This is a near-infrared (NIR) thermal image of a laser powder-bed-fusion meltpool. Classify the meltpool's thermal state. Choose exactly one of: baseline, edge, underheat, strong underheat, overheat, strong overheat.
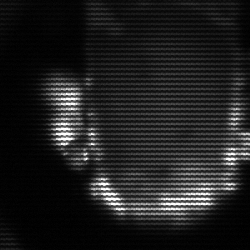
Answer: baseline